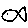
Label: fish